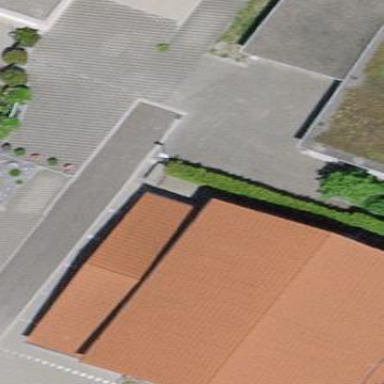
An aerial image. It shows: View of roof of building.